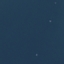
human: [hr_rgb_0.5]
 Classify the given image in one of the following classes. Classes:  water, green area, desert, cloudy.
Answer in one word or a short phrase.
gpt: water